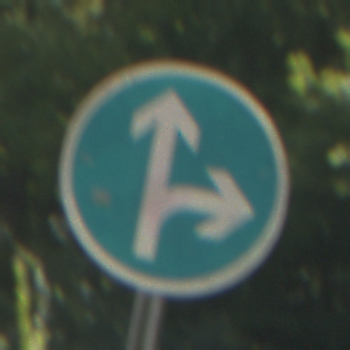
Verkehrszeichen: VorgeschriebeneFahrtrichtungGeradeausOderRechts
Umgebung: Outdoor, RoadRail
Tageszeit: Midday
Wetter: Clear
Licht: Natural
Jahreszeit: NotSpecified
Kontrast: HighContrast